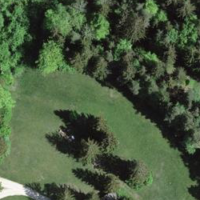
EUNIS habitat code: 44
Species observed at this site:
Anthyllis vulneraria